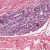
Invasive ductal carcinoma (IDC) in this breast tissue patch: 0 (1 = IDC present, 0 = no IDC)